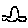
Label: car